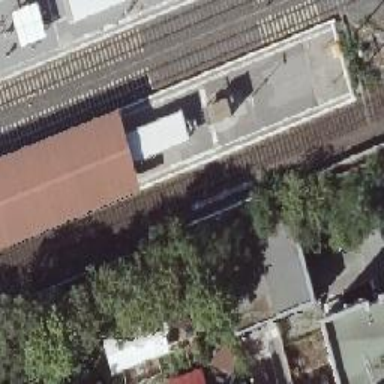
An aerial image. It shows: Railway milestone.